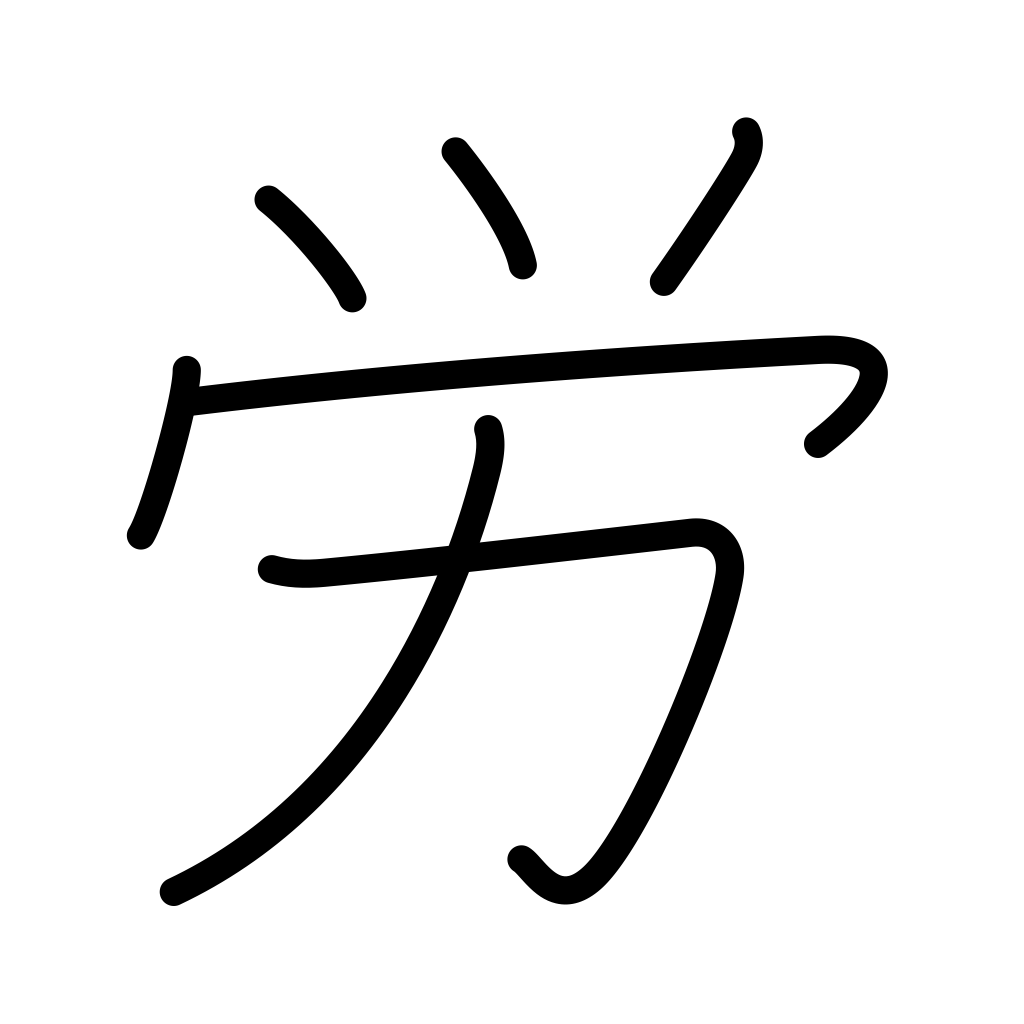
Meaning: labor, thank for, reward for, toil, trouble